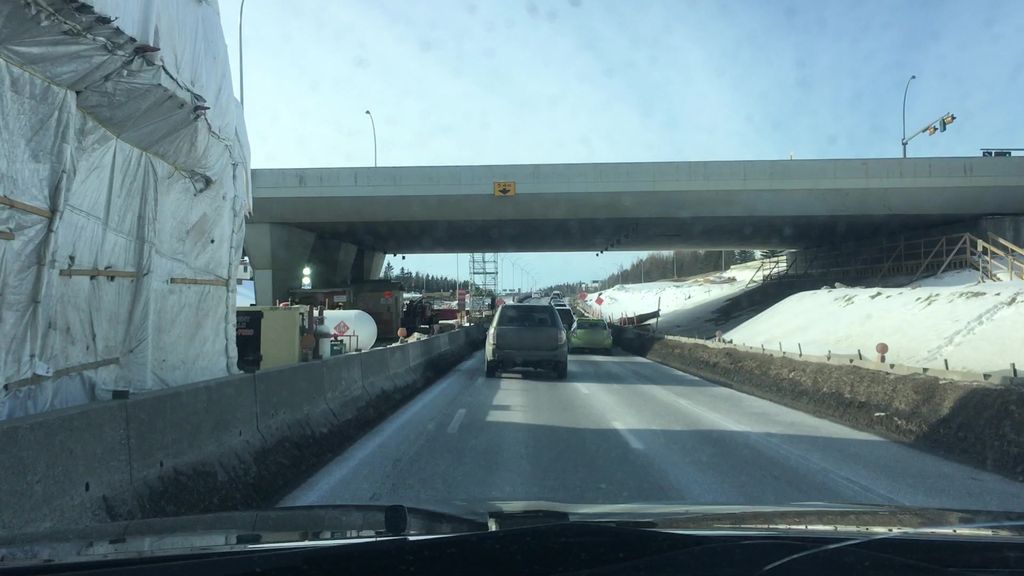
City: edmonton